Question: I want to disable the dropdown shadow on the dropdown of a ToolStripDropDownButton. If the dropdown menu contains items that have dropdowns themselves (e.g. multi-level menu) then setting the DropShadowEnabled to false on the ToolStripDropDownButton causes the top level dropdown to appear at the wrong position. See attached picture.

'''
public partial class Form1 : Form
{
public Form1()
{
InitializeComponent();
toolStripDropDownButton1.DropDown.DropShadowEnabled = false;
}
}
partial class Form1
{
/// <summary>
/// Required designer variable.
/// </summary>
private System.ComponentModel.IContainer components = null;
/// <summary>
/// Clean up any resources being used.
/// </summary>
/// <param name="disposing">true if managed resources should be disposed; otherwise, false.</param>
protected override void Dispose(bool disposing)
{
if (disposing && (components != null))
{
components.Dispose();
}
base.Dispose(disposing);
}
#region Windows Form Designer generated code
/// <summary>
/// Required method for Designer support - do not modify
/// the contents of this method with the code editor.
/// </summary>
private void InitializeComponent()
{
System.ComponentModel.ComponentResourceManager resources = new System.ComponentModel.ComponentResourceManager(typeof(Form1));
this.toolStrip1 = new System.Windows.Forms.ToolStrip();
this.toolStripDropDownButton1 = new System.Windows.Forms.ToolStripDropDownButton();
this.item1ToolStripMenuItem = new System.Windows.Forms.ToolStripMenuItem();
this.subitem1ToolStripMenuItem = new System.Windows.Forms.ToolStripMenuItem();
this.toolStrip1.SuspendLayout();
this.SuspendLayout();
//
// toolStrip1
//
this.toolStrip1.Items.AddRange(new System.Windows.Forms.ToolStripItem[] {
this.toolStripDropDownButton1});
this.toolStrip1.Location = new System.Drawing.Point(0, 0);
this.toolStrip1.Name = "toolStrip1";
this.toolStrip1.Size = new System.Drawing.Size(292, 25);
this.toolStrip1.TabIndex = 0;
this.toolStrip1.Text = "toolStrip1";
//
// toolStripDropDownButton1
//
this.toolStripDropDownButton1.DisplayStyle = System.Windows.Forms.ToolStripItemDisplayStyle.Image;
this.toolStripDropDownButton1.DropDownItems.AddRange(new System.Windows.Forms.ToolStripItem[] {
this.item1ToolStripMenuItem});
this.toolStripDropDownButton1.Image = ((System.Drawing.Image)(resources.GetObject("toolStripDropDownButton1.Image")));
this.toolStripDropDownButton1.ImageTransparentColor = System.Drawing.Color.Magenta;
this.toolStripDropDownButton1.Name = "toolStripDropDownButton1";
this.toolStripDropDownButton1.Size = new System.Drawing.Size(29, 22);
this.toolStripDropDownButton1.Text = "toolStripDropDownButton1";
//
// item1ToolStripMenuItem
//
this.item1ToolStripMenuItem.DropDownItems.AddRange(new System.Windows.Forms.ToolStripItem[] {
this.subitem1ToolStripMenuItem});
this.item1ToolStripMenuItem.Name = "item1ToolStripMenuItem";
this.item1ToolStripMenuItem.Size = new System.Drawing.Size(152, 22);
this.item1ToolStripMenuItem.Text = "item1";
//
// subitem1ToolStripMenuItem
//
this.subitem1ToolStripMenuItem.Name = "subitem1ToolStripMenuItem";
this.subitem1ToolStripMenuItem.Size = new System.Drawing.Size(152, 22);
this.subitem1ToolStripMenuItem.Text = "subitem1";
//
// Form1
//
this.AutoScaleDimensions = new System.Drawing.SizeF(6F, 13F);
this.AutoScaleMode = System.Windows.Forms.AutoScaleMode.Font;
this.ClientSize = new System.Drawing.Size(292, 273);
this.Controls.Add(this.toolStrip1);
this.Name = "Form1";
this.Text = "Form1";
this.toolStrip1.ResumeLayout(false);
this.toolStrip1.PerformLayout();
this.ResumeLayout(false);
this.PerformLayout();
}
#endregion
private System.Windows.Forms.ToolStrip toolStrip1;
private System.Windows.Forms.ToolStripDropDownButton toolStripDropDownButton1;
private System.Windows.Forms.ToolStripMenuItem item1ToolStripMenuItem;
private System.Windows.Forms.ToolStripMenuItem subitem1ToolStripMenuItem;
}
'''
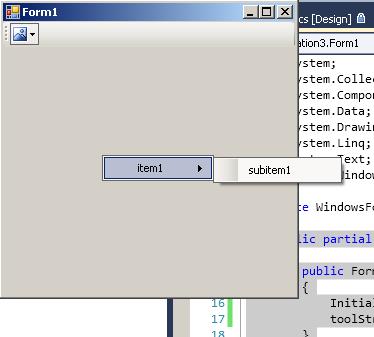
Answer: This is very typical lossage in the ToolStripItem classes. Clearly it is a bug, it probably got introduced when they applied a hack to work around a Windows problem. You can still see the internal bug number in the Reference Source:
'''
public bool DropShadowEnabled {
get {
// VSWhidbey 338272 - DropShadows are only supported on TopMost windows
// due to the flakeyness of the way it's implemented in the OS. (Non toplevel
// windows can have parts of the shadow disappear because another window can get
// sandwiched between the SysShadow window and the dropdown.)
return dropShadowEnabled && TopMost && DisplayInformation.IsDropShadowEnabled;
}
set { // etc... }
}
'''
But without a corresponding fix in the setter and the renderer.
The flakeyness they mentioned actually got fixed in Vista, you are still running on XP so you can't see it. Drop shadows are done differently on the Aero desktop and it is a system setting whether or not they are enabled. So using the property is entirely ineffective on Aero.
These ToolStripItem class bugs didn't get fixed after the .NET 2.0 release, about the entire Winforms team moved over to the WPF group. And they are certainly not getting fixed now, no point filing a bug at connect.microsoft.com although you are free to do so.
With the added wrinkle that the property just cannot have an effect anymore on later versions of Windows since it is now a system setting, the only logical thing to do here is to throw in the towel. Don't change the property.